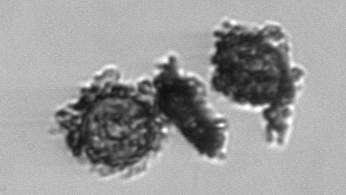
Label: Thalassiosira_TAG_external_detritus